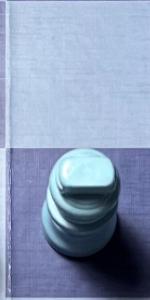
Label: King_White